Interaction volume radius: 5 \u00c5
Interaction volume height: 15 \u00c5
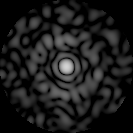
Disorder parameter: 0.802